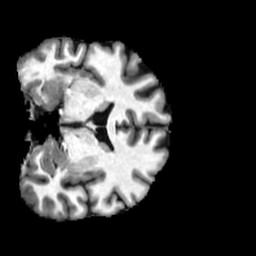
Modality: T1w
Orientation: coronal
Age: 37
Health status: healthy
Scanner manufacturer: philips
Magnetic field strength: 3 T
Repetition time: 0.007847 s
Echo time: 0.003599 s